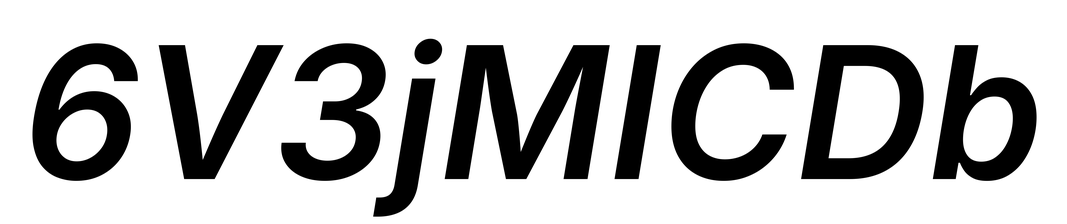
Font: Inter-Italic_SemiBold_Italic